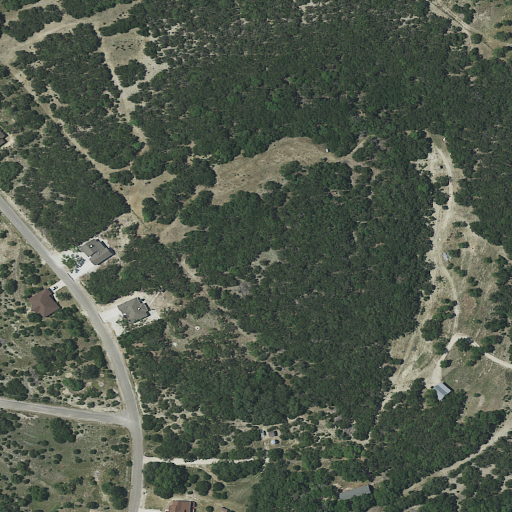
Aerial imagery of mountain in Texas named Kuhn Hill containing evergreen forest, shrub, open development, low intensity development, deciduous forest, and medium intensity development